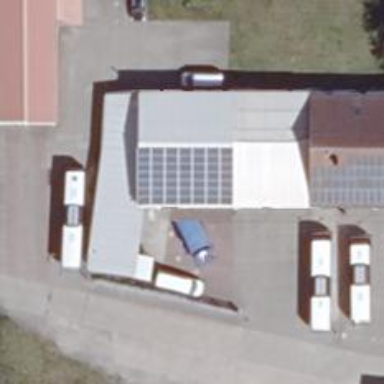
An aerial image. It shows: Solar photovoltaic panel generating electricity through small installation.